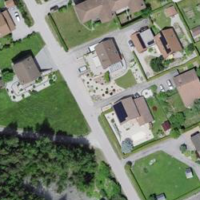
EUNIS habitat code: 55
Species observed at this site:
Corylus avellana